Aerial crown-view tile of a tropical tree (Barro Colorado Island, Panama), acquired 20250512:
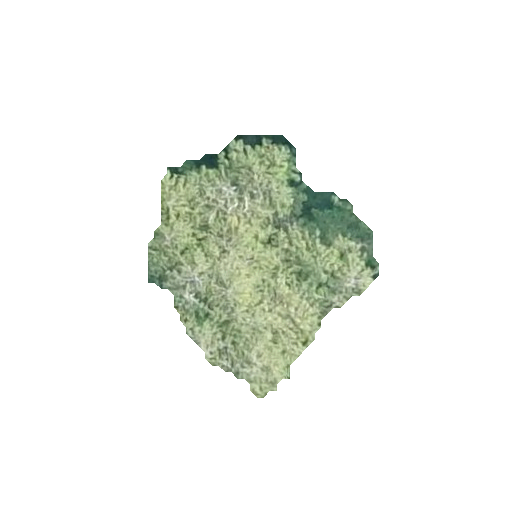
Species: Quararibea stenophylla
GBIF accepted scientific name: Quararibea stenophylla
Crown area: 54.863 m²